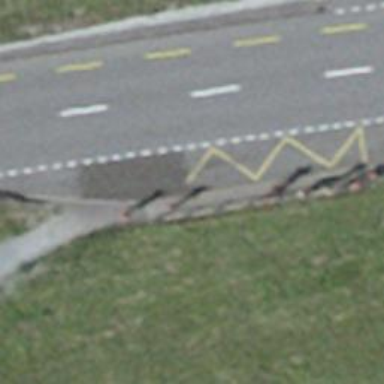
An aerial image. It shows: Bus stop with platform for public transport.